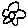
Label: flower